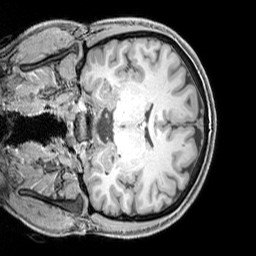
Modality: T1w
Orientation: coronal
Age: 28
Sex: male
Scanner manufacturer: siemens
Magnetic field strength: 3 T
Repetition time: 2.3 s
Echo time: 0.00226 s